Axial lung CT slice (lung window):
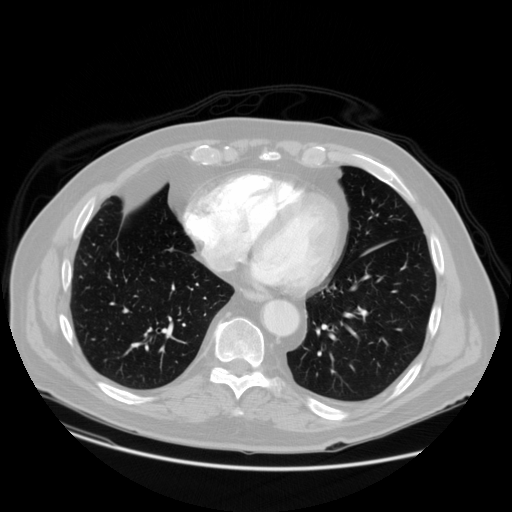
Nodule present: no